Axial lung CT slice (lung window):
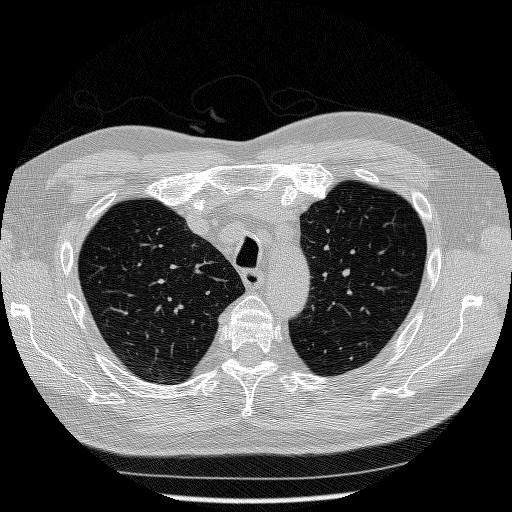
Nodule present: no